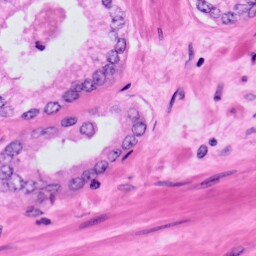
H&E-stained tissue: Prostate